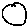
Label: circle